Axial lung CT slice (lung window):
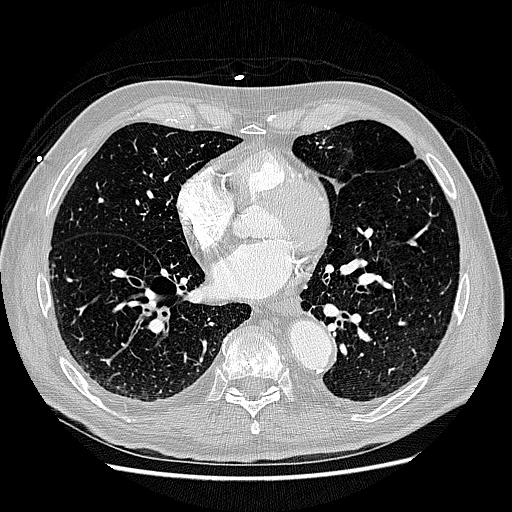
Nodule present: no